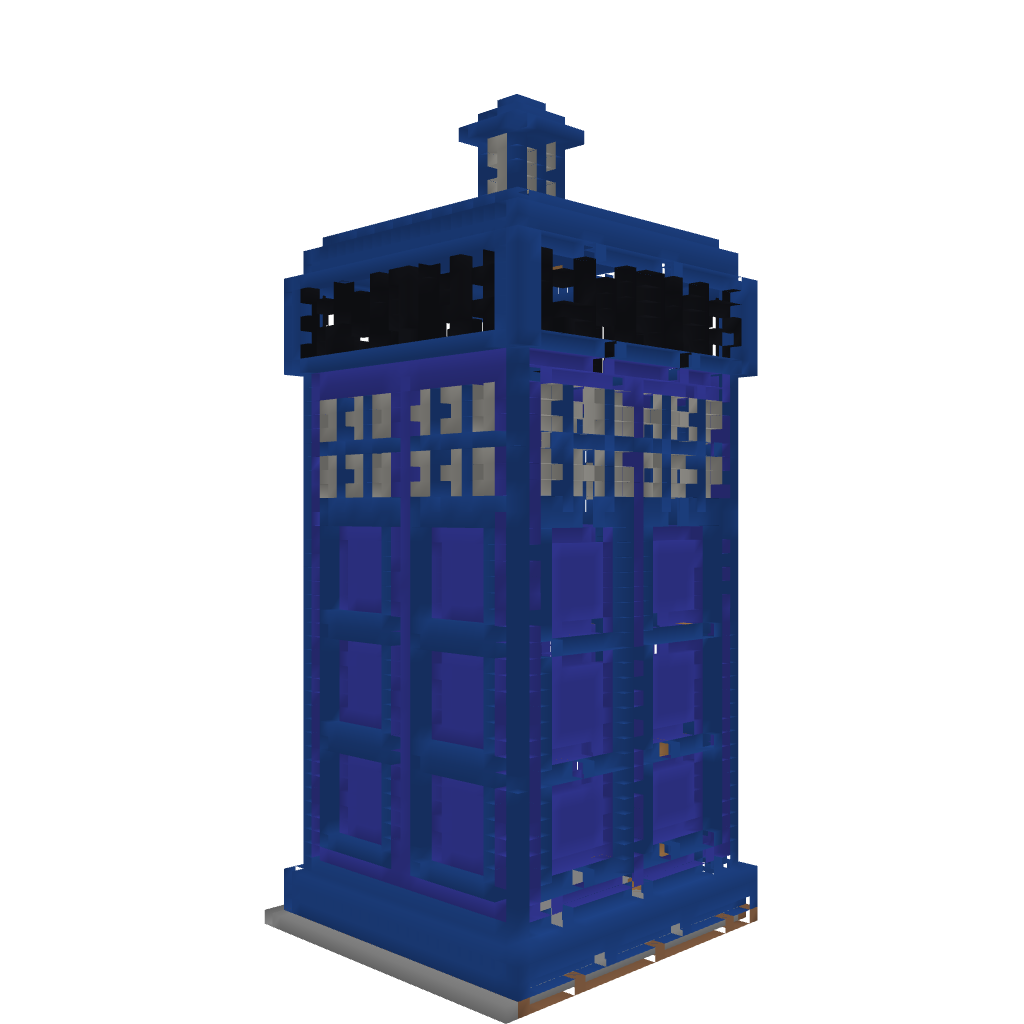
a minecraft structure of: TARDIS